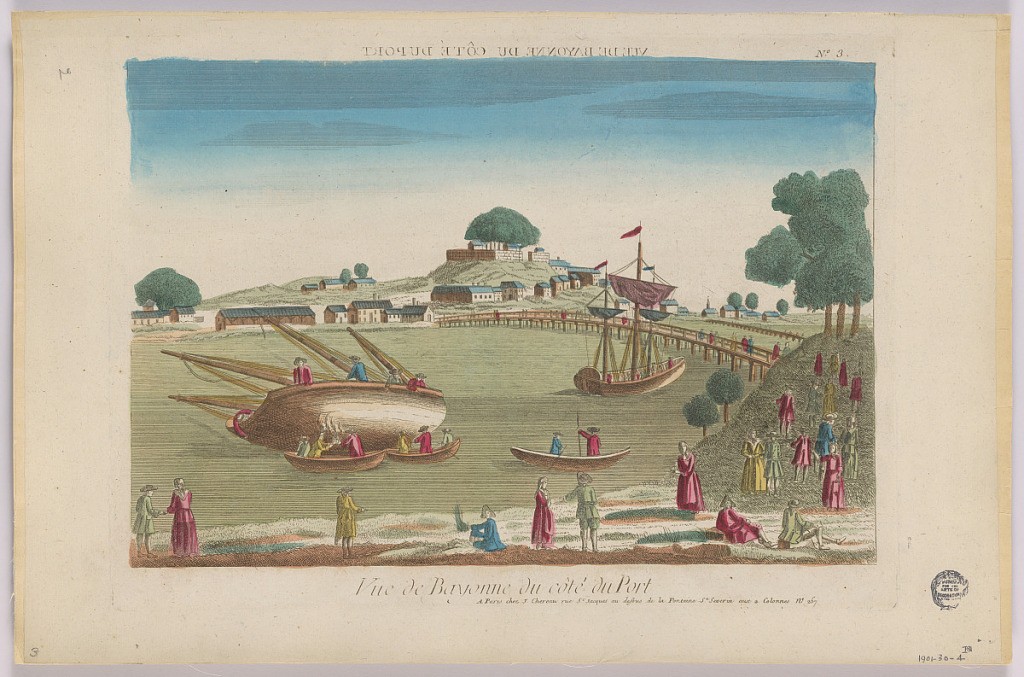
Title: Peep-show, Vue de Bayonne de Côté du Port, No. 3
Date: ca. 1750
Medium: Engraving in ink with washes of watercolor on paper, mounted on scrapbook page
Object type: Print
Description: Peep-show print